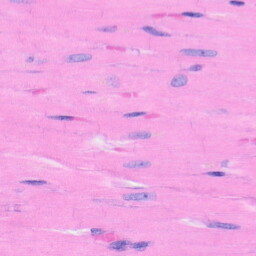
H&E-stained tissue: Heart